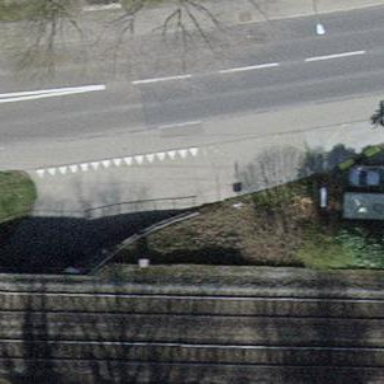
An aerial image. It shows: Bus stop with platform for public transport.